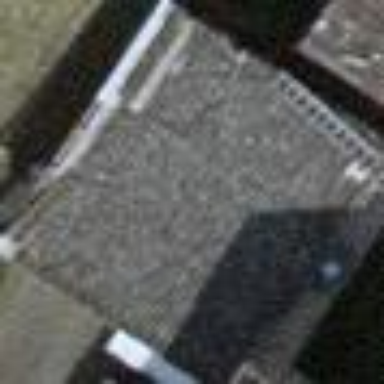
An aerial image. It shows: Garage building.